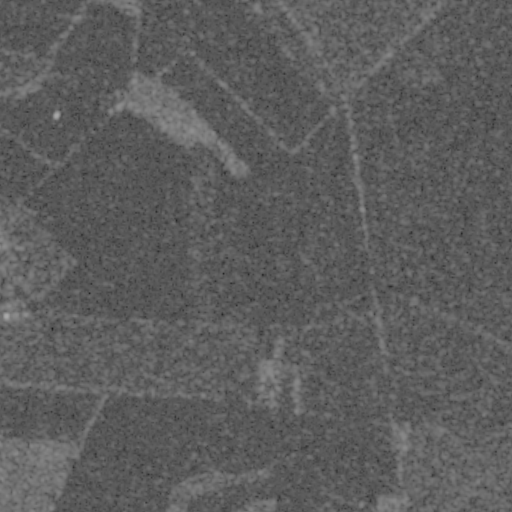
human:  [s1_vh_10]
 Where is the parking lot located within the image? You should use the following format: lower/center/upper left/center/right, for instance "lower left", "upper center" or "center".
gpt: The parking lot is located in the center left of the image.
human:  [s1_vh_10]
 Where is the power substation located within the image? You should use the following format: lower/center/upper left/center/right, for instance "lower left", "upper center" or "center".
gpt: The power substation is located in the center left of the image.
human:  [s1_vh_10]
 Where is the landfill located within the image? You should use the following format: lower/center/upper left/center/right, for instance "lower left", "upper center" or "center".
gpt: There is no landfill in the image.

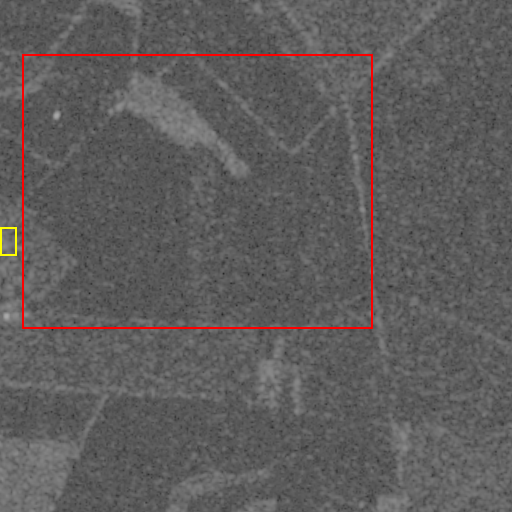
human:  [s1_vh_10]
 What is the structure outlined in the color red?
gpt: The structure outlined in red is a crop field.
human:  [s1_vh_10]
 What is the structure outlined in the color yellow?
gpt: The structure outlined in yellow is a power substation.
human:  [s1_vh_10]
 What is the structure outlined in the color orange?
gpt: There is no orange outline.